Question: I have a table which holds various State information. There is redundancy in the table but it's on a production server so I don't have access to make changes.
This is an example of the data in the table:

Is there a way to insert a new row for each of the States in the table? The same information would be going into each row, the only difference would be the state name. So on the table example above, there are 3 states so 3 new rows need to be added..
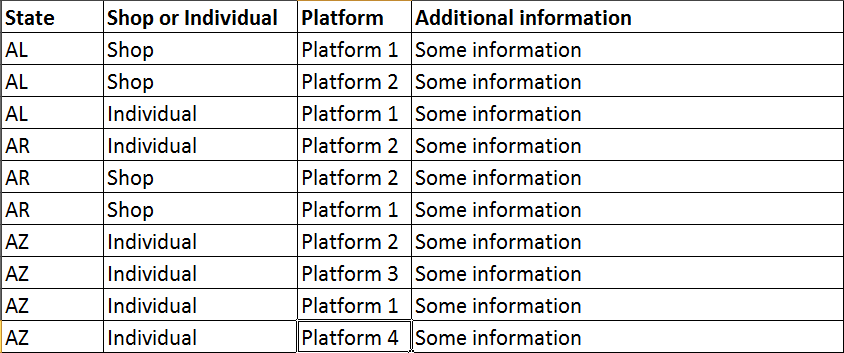
Answer: You can just select 'distinct State' from your table and insert them and additional values back to table like this:
'''
insert into your_Table (State, Shop, Platform, Additional_Information)
select distinct State, @Shop_To_Insert, @Platform_To_Insert, @Information
from your_Table
'''